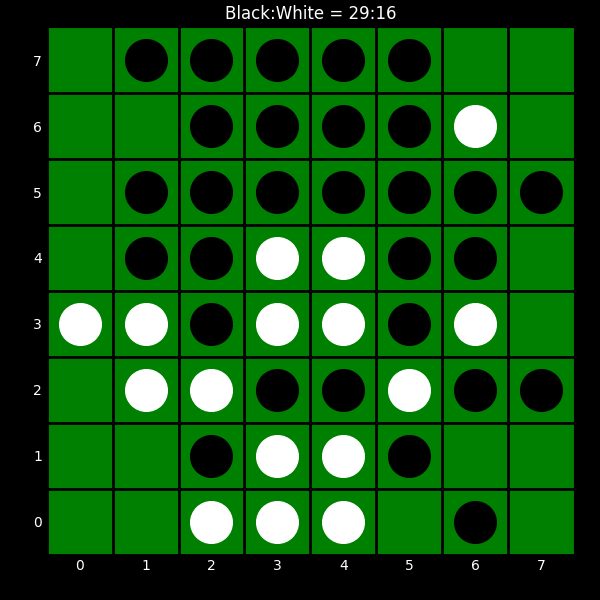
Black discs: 29
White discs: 16